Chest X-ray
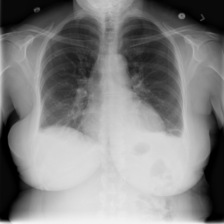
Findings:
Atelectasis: positive
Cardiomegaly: negative
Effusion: negative
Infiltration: negative
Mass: negative
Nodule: negative
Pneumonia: negative
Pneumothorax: negative
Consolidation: negative
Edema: negative
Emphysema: negative
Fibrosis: negative
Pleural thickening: negative
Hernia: negative